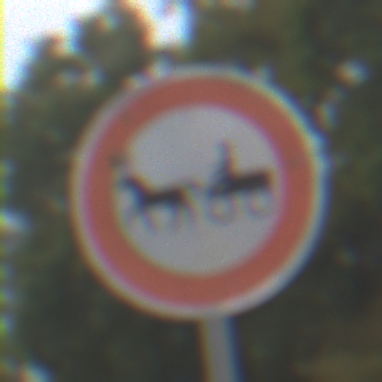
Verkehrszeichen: VerbotGespannfuhrwerke
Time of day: Midday
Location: Outdoor (Suburban)
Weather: Overcast
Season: NotSpecified
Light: Natural